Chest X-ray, PA view. Patient: 66 years old, sex F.
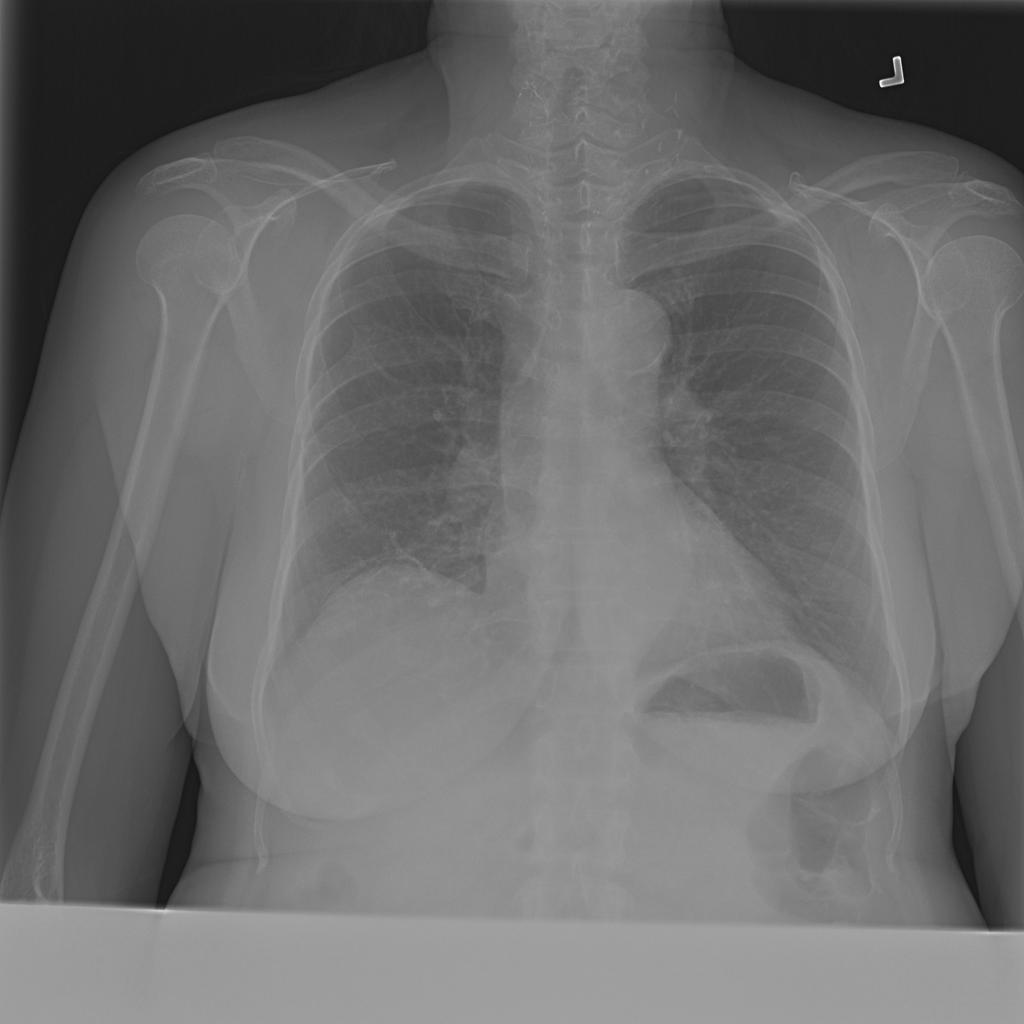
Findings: No Finding